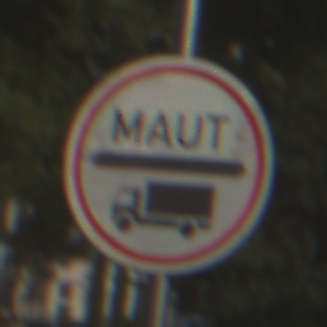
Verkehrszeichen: Mautpflicht
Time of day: MorningAfternoon
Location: Outdoor (Urban)
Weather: PartlyCloudy
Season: NotSpecified
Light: Natural